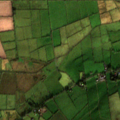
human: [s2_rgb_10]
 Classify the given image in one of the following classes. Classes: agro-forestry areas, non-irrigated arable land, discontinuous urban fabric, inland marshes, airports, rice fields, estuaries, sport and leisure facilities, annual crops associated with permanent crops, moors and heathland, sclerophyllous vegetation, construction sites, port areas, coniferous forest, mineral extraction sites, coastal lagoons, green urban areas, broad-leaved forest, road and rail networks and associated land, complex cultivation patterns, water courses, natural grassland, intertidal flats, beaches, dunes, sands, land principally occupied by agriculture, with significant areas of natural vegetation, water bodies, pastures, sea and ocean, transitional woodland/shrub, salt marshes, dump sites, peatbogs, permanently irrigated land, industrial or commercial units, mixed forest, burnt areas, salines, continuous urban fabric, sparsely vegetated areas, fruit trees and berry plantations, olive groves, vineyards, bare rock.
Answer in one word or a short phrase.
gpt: non-irrigated arable land, pastures